Question: In my info.plist, I added a key "Fonts provided by application" and added 'EdwardianScriptITCStd.otf'

But, when I try to get that font, it returns nil:
'''
NSLog(@"%@", [UIFont fontWithName:@"EdwardianScriptITCStd"
size:16.0f]);
'''
I printed the font families using '[UIFont familyNames]' and it's not there either:
'''
(
Thonburi,
"Snell Roundhand",
"Academy Engraved LET",
"Marker Felt",
"Geeza Pro",
"Arial Rounded MT Bold",
"Trebuchet MS",
Arial,
Marion,
"Gurmukhi MN",
"Malayalam Sangam MN",
"Bradley Hand",
"Kannada Sangam MN",
"Bodoni 72 Oldstyle",
Cochin,
"Sinhala Sangam MN",
"Hiragino Kaku Gothic ProN",
Papyrus,
Verdana,
"Zapf Dingbats",
Courier,
"Hoefler Text",
"Euphemia UCAS",
Helvetica,
"Hiragino Mincho ProN",
"Bodoni Ornaments",
"Apple Color Emoji",
Optima,
"Gujarati Sangam MN",
"Devanagari Sangam MN",
"Times New Roman",
Kailasa,
"Telugu Sangam MN",
"Heiti SC",
"Apple SD Gothic Neo",
Futura,
"Bodoni 72",
Baskerville,
"Chalkboard SE",
"Heiti TC",
Copperplate,
"Party LET",
"American Typewriter",
"Bangla Sangam MN",
Noteworthy,
Zapfino,
"Tamil Sangam MN",
"DB LCD Temp",
"Arial Hebrew",
Chalkduster,
Georgia,
"Helvetica Neue",
"Gill Sans",
Palatino,
"Courier New",
"Oriya Sangam MN",
Didot,
"Bodoni 72 Smallcaps"
)
'''
What am I missing?
Thanks!
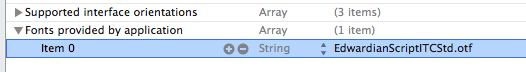
Answer: My comments were starting to get lengthy, so I've decided to submit an answer instead :)
1. Custom fonts are only supported in iOS 3.2 and above, so make sure your Deployment Target build setting doesn't go back any farther than version 3.2.
2. Verify that the font is included in your build target (in the "Copy Bundle Resources" build phase)
3. Check the raw value of the key for "Fonts provided by application" to make sure it's correct. When viewing the *.plist in Xcode, right-click and choose "Show Raw Keys/Values", then verify the key is UIAppFonts.
4. I believe iOS requires the PostScript name for a font when using fontWithName: size:, which you can find/verify by opening the font in Apple's Font Book and typing command+I.
5. At one point, there was an issue with using custom fonts and UILabel. I am not sure if this problem still exists. The solution was to subclass UILabel and set the font therein.
If it still doesn't work, <URL> has quite a bit of info, you may have some luck there.
There's no guarantee that I have the same font file as you, but on my machine the PostScript name is "EdwardianScriptITC"